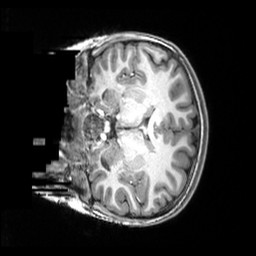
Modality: T1w
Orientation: coronal